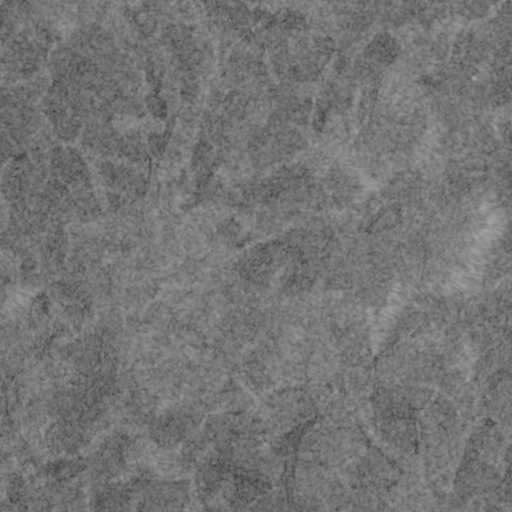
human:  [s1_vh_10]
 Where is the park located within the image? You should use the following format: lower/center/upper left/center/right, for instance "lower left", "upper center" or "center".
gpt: The park is located in the lower center of the image.
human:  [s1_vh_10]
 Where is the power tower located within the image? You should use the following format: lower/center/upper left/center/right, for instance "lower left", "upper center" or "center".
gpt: The power tower is located in the lower of the image.
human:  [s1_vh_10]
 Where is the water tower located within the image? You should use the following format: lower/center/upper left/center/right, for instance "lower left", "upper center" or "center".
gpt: The water tower is located in the lower center of the image.
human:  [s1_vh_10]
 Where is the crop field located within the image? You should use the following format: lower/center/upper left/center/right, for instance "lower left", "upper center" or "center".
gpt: There is no crop field in the image.

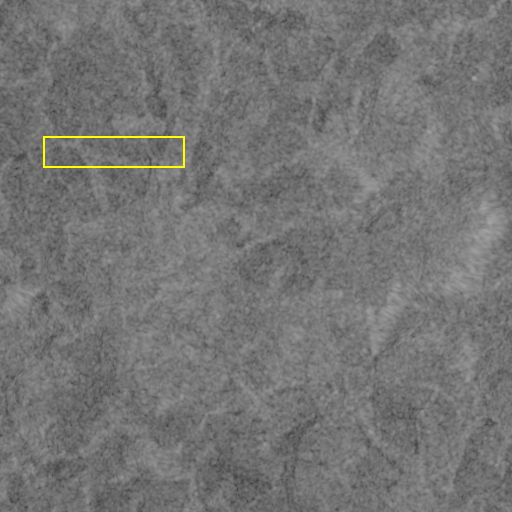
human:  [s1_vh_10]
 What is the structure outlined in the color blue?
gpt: There is no blue outline.
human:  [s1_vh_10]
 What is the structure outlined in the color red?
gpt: There is no structure outlined in red.